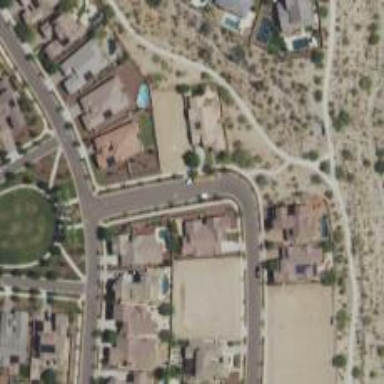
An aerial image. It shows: Residential road.